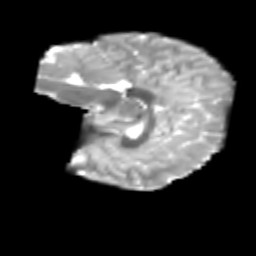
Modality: T2w
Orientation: sagittal
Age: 7
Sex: female
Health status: healthy